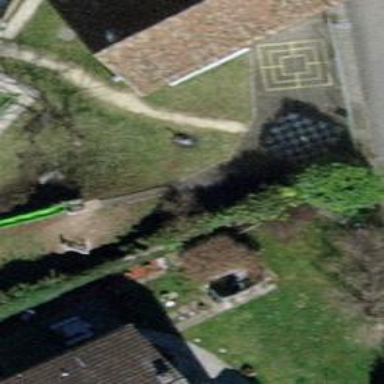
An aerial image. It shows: Playground with springy equipment.